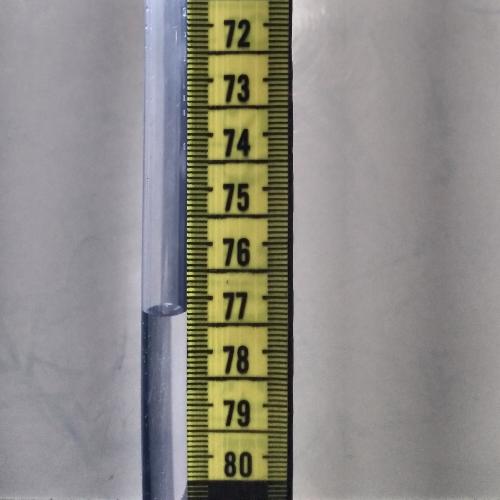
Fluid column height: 77.3 cm